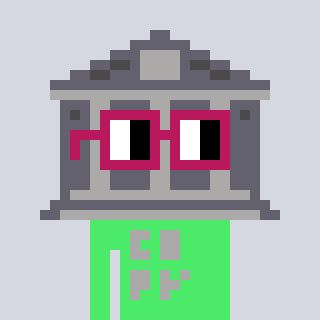
a pixel art character with square dark red glasses, a bank-shaped head and a teal-colored body on a cool background